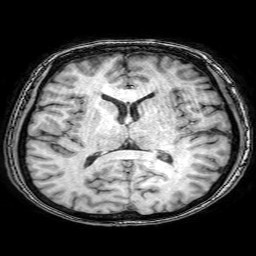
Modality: T1w
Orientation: coronal
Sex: female
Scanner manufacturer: philips
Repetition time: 0.008168 s
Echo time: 0.00375 s